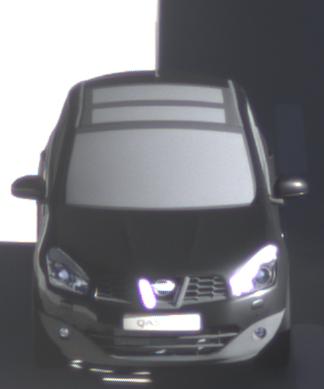
Make: Nissan
Model: Qashqai 1.6
Detailed model: Qashqai (J10)
Model produced from: 2010/03
Model produced until: 2010/08
Doors: 5
Color: black
Road condition: dry road
Daytime: morning or afternoon
Contrast: high contrast